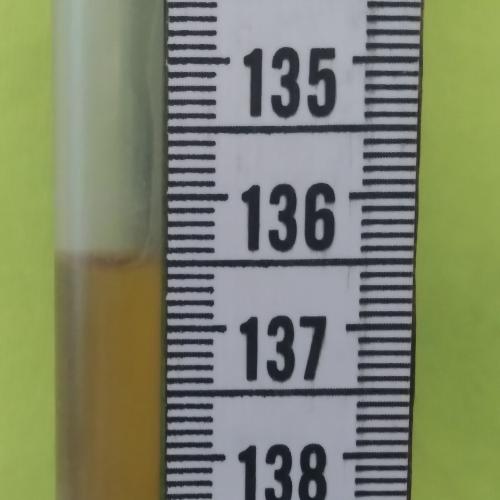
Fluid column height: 136.5 cm